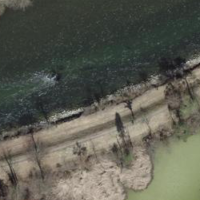
EUNIS habitat code: 15
Species observed at this site:
Euphorbia cyparissias
Anacamptis pyramidalis